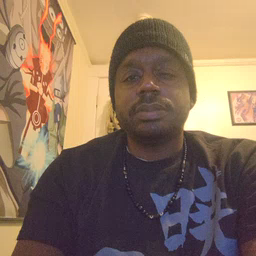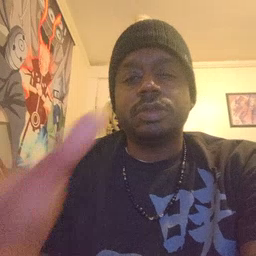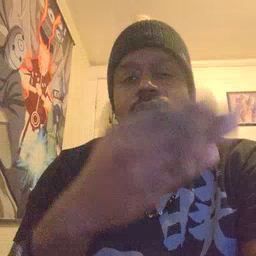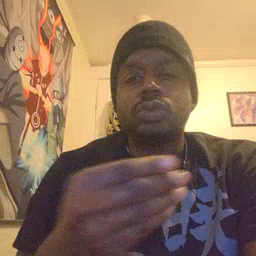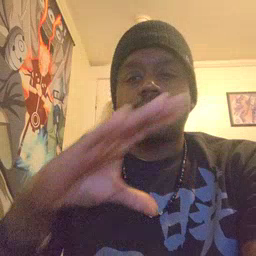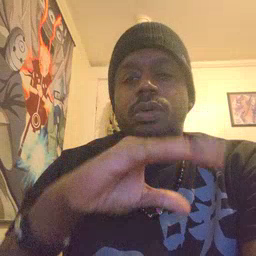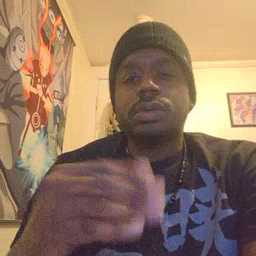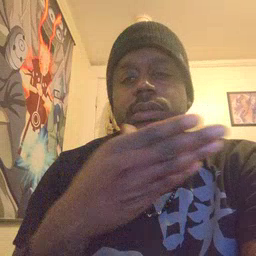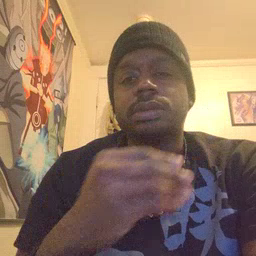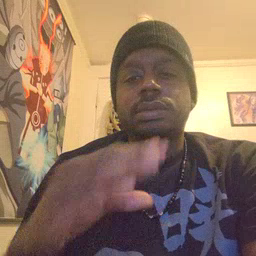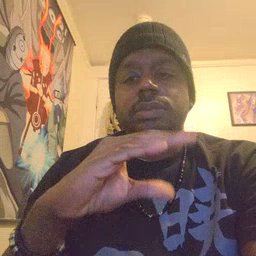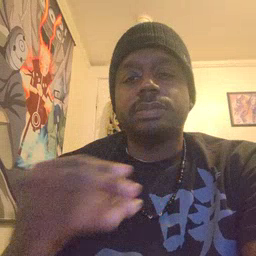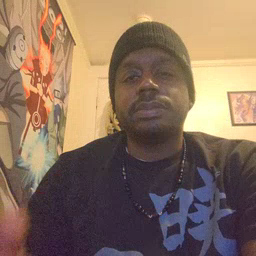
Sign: story